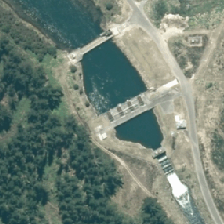
Land cover: lake_pond